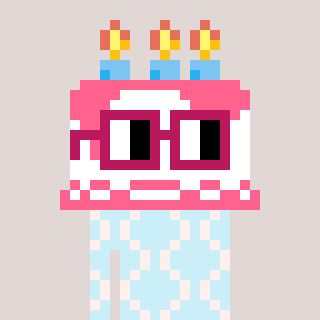
a pixel art character with square dark red glasses, a cake-shaped head and a cold-colored body on a warm background